Question: I'm looking to follow the advice in the book Spring in Practice chapter 10 on creating separate directories for unit tests and integration tests using the Build Helper plugin in Maven. I'm working in Spring Tool Suite trying to add integration tests to a Spring project. I configured the plugin as follows:
'''
<plugin>
<groupId>org.codehaus.mojo</groupId>
<artifactId>build-helper-maven-plugin</artifactId>
<version>1.9.1</version>
<executions>
<execution>
<id>add-it-source</id>
<phase>generate-sources</phase>
<goals>
<goal>add-test-source</goal>
</goals>
<configuration>
<sources>
<source>src/it/java</source>
</sources>
</configuration>
</execution>
<execution>
<id>add-it-resource</id>
<phase>generate-sources</phase>
<goals>
<goal>add-test-resource</goal>
</goals>
<configuration>
<resources>
<resource>
<directory>src/it/resources</directory>
</resource>
</resources>
</configuration>
</execution>
</executions>
</plugin>
'''
I run the build using clean and I try it again just using compile. I receive the following on my console screen:
'''
[INFO] Scanning for projects...
[INFO]
[INFO] Using the builder org.apache.maven.lifecycle.internal.builder.singlethreaded.SingleThreadedBuilder with a thread count of 1
[INFO]
[INFO] ------------------------------------------------------------------------
[INFO] Building wellness Maven Webapp 0.0.1-SNAPSHOT
[INFO] ------------------------------------------------------------------------
[INFO]
[INFO] --- build-helper-maven-plugin:1.9.1:add-test-source (add-it-source) @ wellness ---
[INFO] Test Source directory: /Users/walk12/Documents/workspace-sts/wellness/src/it/java added.
[INFO]
[INFO] --- build-helper-maven-plugin:1.9.1:add-test-resource (add-it-resource) @ wellness ---
[INFO]
[INFO] --- maven-resources-plugin:2.6:resources (default-resources) @ wellness ---
[WARNING] Using platform encoding (US-ASCII actually) to copy filtered resources, i.e. build is platform dependent!
[INFO] Copying 4 resources
[INFO]
[INFO] --- maven-compiler-plugin:3.1:compile (default-compile) @ wellness ---
[INFO] Changes detected - recompiling the module!
[WARNING] File encoding has not been set, using platform encoding US-ASCII, i.e. build is platform dependent!
[INFO] Compiling 6 source files to /Users/walk12/Documents/workspace-sts/wellness/target/classes
[WARNING] /Users/walk12/Documents/workspace-sts/wellness/src/main/java/com/kylewalker/wellness/data/EmployeeDaoJdbcImpl.java: /Users/walk12/Documents/workspace-sts/wellness/src/main/java/com/kylewalker/wellness/data/EmployeeDaoJdbcImpl.java uses unchecked or unsafe operations.
[WARNING] /Users/walk12/Documents/workspace-sts/wellness/src/main/java/com/kylewalker/wellness/data/EmployeeDaoJdbcImpl.java: Recompile with -Xlint:unchecked for details.
[INFO] ------------------------------------------------------------------------
[INFO] BUILD SUCCESS
[INFO] ------------------------------------------------------------------------
[INFO] Total time: 3.374 s
[INFO] Finished at: 2014-10-18T07:48:37-07:00
[INFO] Final Memory: 15M/153M
[INFO] ------------------------------------------------------------------------'
'''
It's saying that "/Users/walk12/Documents/workspace-sts/wellness/src/it/java added", but nothing seems to change in my actual file structure. I should be seeing "src/it/java" somewhere, correct? Instead, even after closing and opening the project and hitting Refresh, all I get is:
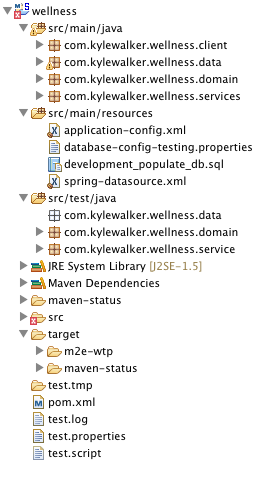
Answer: 'build-helper-maven-plugin:add-test-source' is used to add additional test source directories to the build context. This doesn't mean that it will actually create any new directories. It just means that it will just add an existing set of directories to the build. These directories can be something manually created by you or it might be created by some other plugin during the build.
Assuming that you have already installed the buildhelper m2e connector, m2e should have added 'src/it/java' as a test source folder. You can verify this following the below steps
1. Right click on the project and click Properties
2. Now select Build Path and you should see src/it/java as a missing source folder in the Source tab.
But for it to appear in the Project Explorer in the fancy form which you expect, the directory should actually be present/generated by some other plugin.